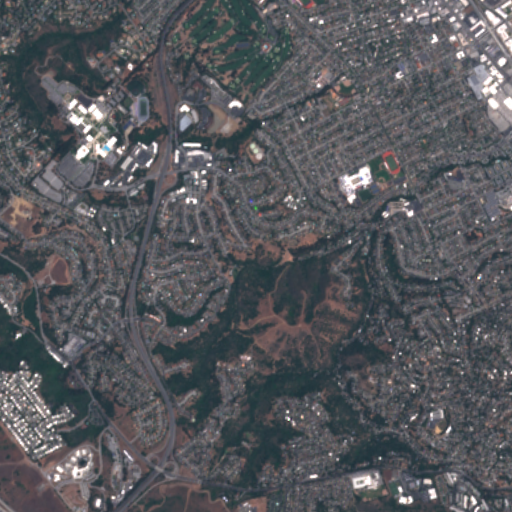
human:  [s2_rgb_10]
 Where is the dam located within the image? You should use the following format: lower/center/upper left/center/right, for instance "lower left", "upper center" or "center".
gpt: The dam is located in the center of the image.
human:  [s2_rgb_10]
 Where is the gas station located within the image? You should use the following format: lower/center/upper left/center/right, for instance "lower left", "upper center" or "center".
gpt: The gas station is located in the upper center of the image.
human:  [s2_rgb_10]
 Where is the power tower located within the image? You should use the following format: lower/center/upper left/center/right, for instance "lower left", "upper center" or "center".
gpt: The power tower is located in the lower left of the image.
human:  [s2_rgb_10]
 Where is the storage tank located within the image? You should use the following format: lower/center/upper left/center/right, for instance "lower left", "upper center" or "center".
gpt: The storage tank is located in the lower left of the image.
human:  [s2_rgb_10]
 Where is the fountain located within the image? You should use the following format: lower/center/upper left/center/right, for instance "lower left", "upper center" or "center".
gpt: The fountain is located in the upper right of the image.
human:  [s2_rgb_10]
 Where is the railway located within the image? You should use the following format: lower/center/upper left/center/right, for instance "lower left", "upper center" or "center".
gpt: The railway is located in the upper right of the image.
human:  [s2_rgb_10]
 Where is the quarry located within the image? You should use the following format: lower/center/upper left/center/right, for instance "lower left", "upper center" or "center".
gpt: There is no quarry in the image.